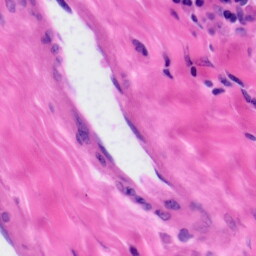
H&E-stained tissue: Tonsil